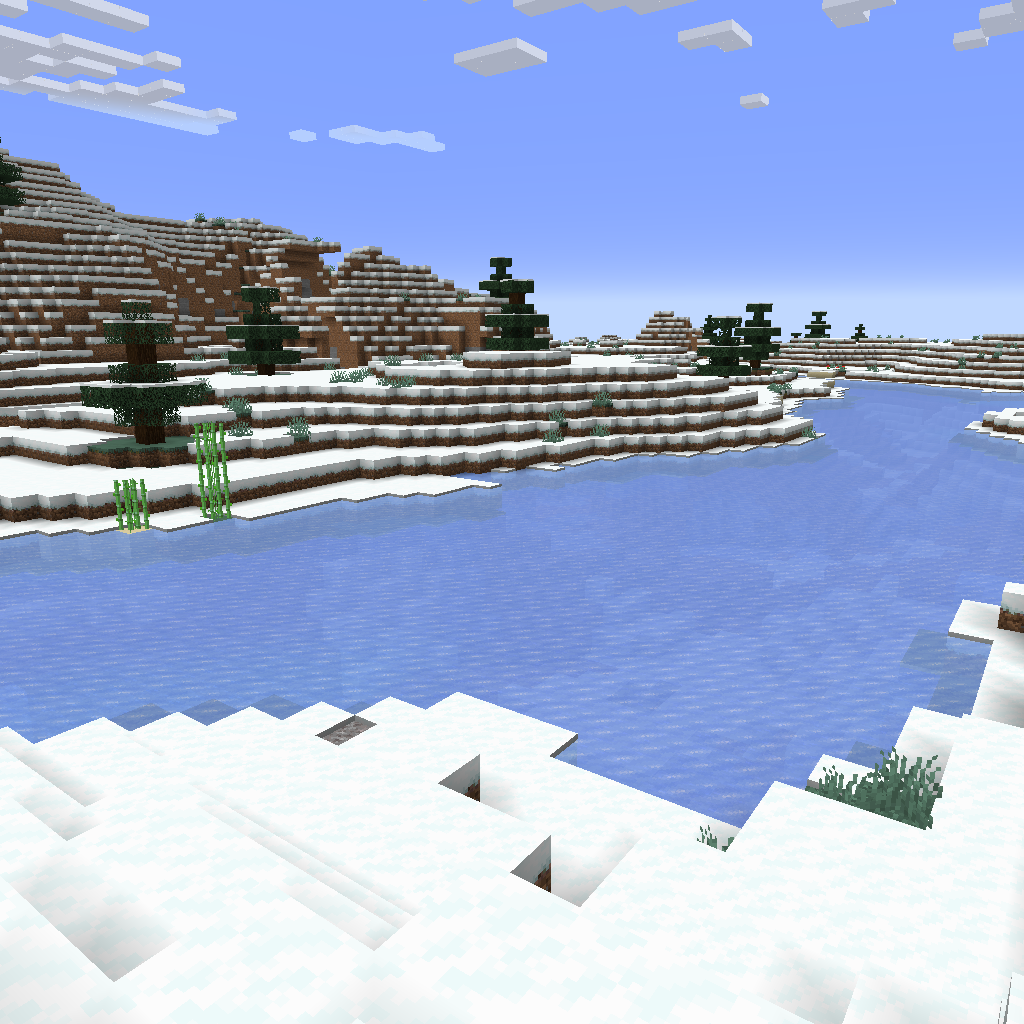
snowy ice river and trees